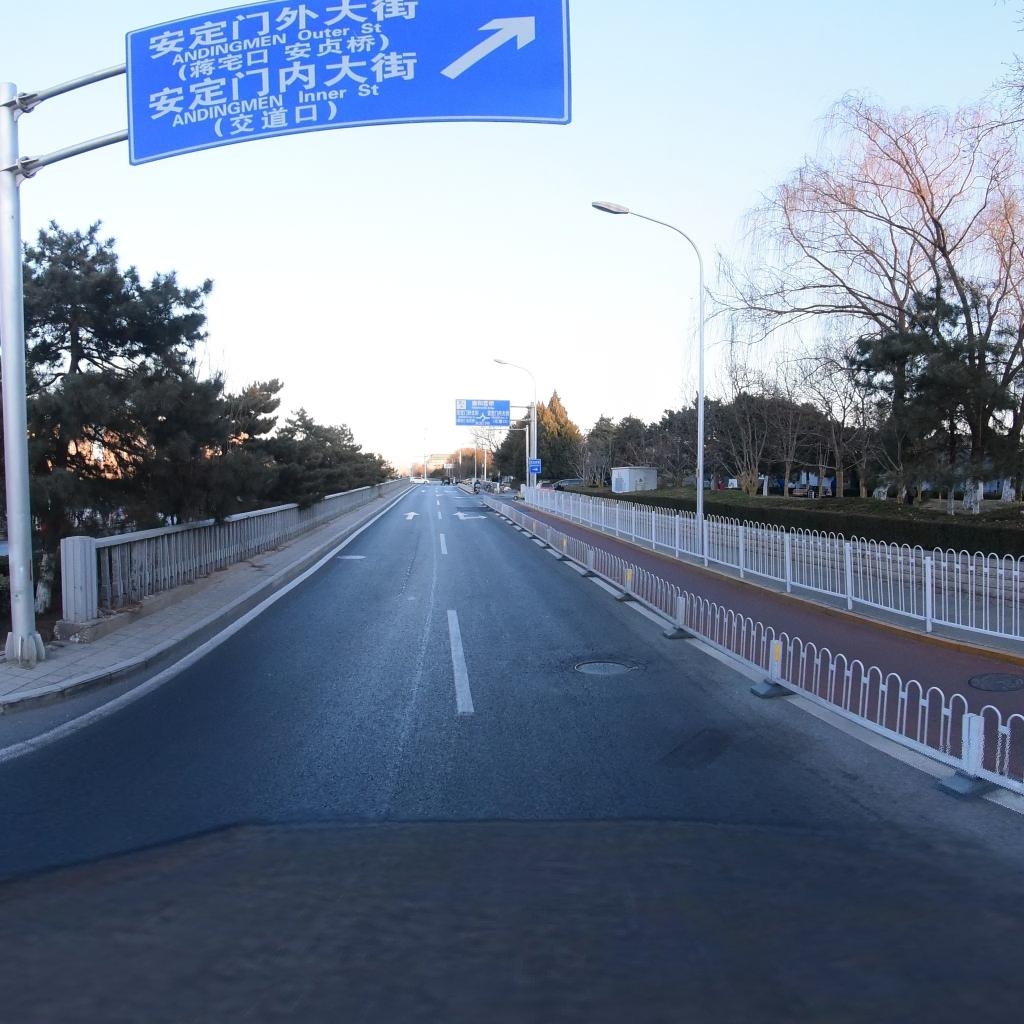
Region: Dongcheng
Road damage annotations: manhole cover, manhole cover, longitudinal crack, manhole cover